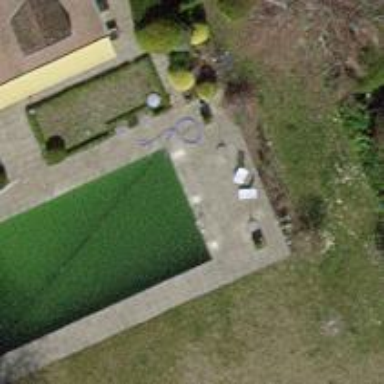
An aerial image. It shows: Swimming pool located in leisure land.